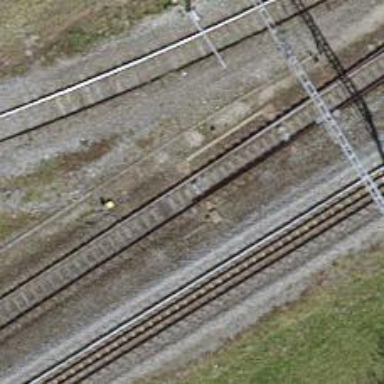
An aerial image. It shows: Railway switch.